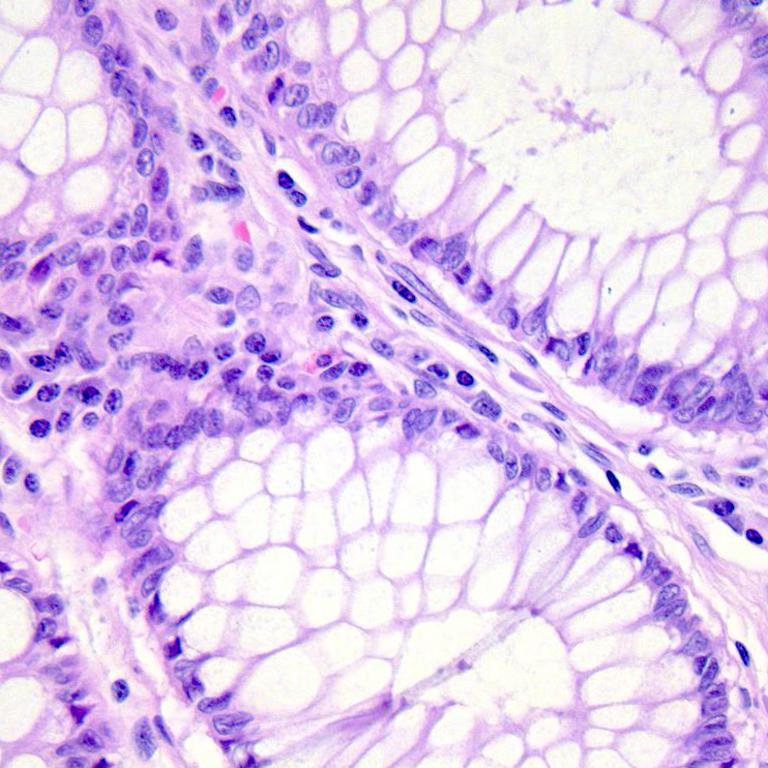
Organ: colon
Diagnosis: benign